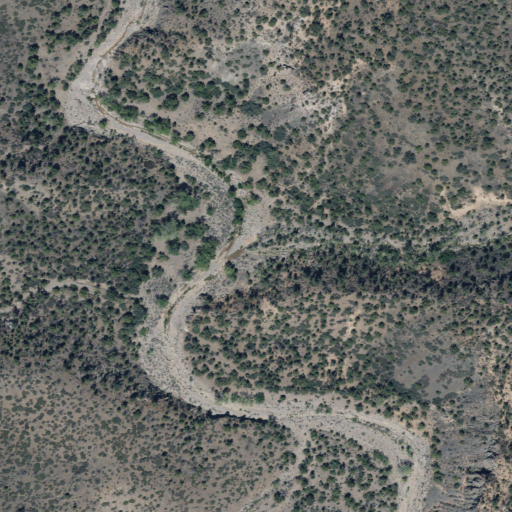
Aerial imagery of valley in Utah named Gardner Draw containing evergreen forest, shrub, and grassland